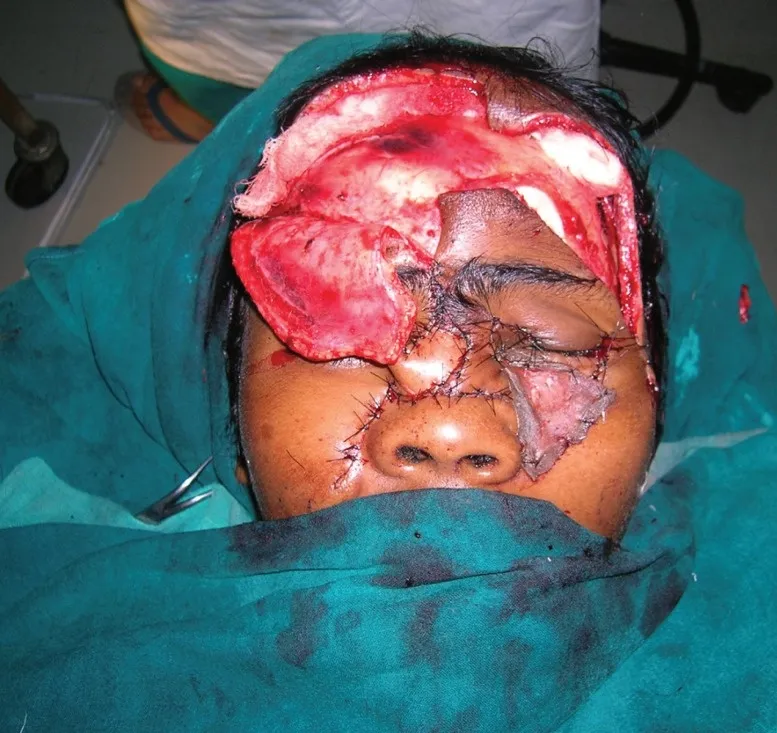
Intra-operative picture showing canthopexy, harvested nasolabial flap and forehead flap.
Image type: medical_photograph (other_medical_photograph)